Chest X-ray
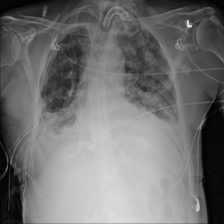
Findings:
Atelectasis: negative
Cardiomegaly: negative
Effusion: negative
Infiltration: positive
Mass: negative
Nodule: negative
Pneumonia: negative
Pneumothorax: negative
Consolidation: negative
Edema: negative
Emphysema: negative
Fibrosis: negative
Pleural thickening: negative
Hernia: negative